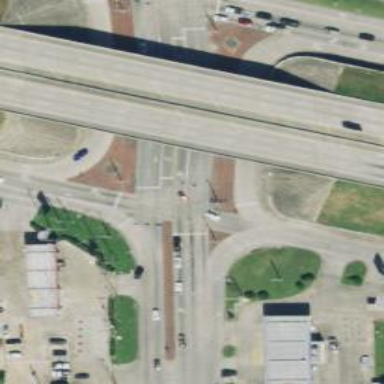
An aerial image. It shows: Secondary road with frontage road alongside.